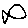
Label: fish